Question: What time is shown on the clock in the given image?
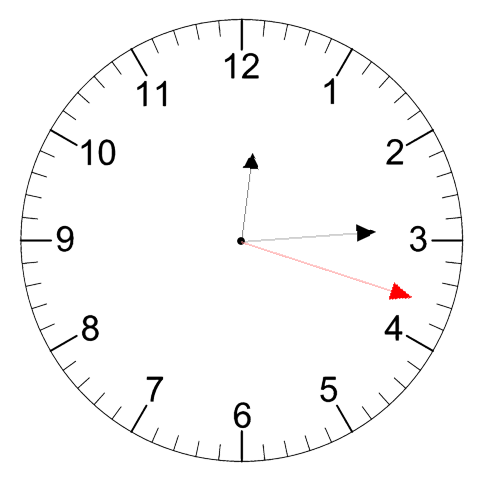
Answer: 12:14:18